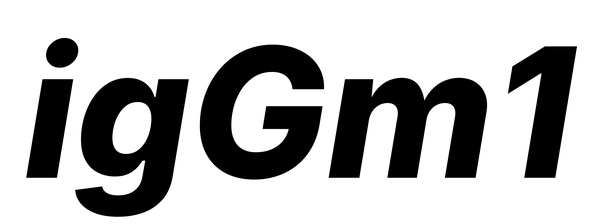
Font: Inter-Italic_ExtraBold_Italic